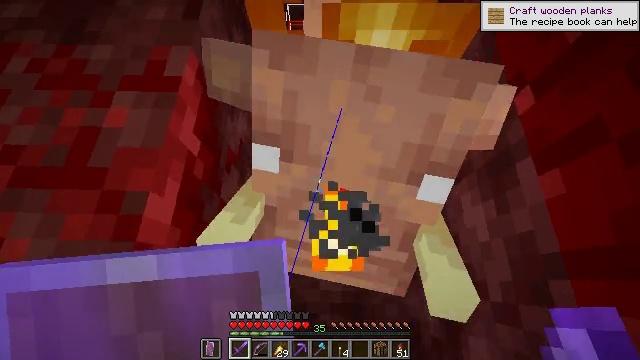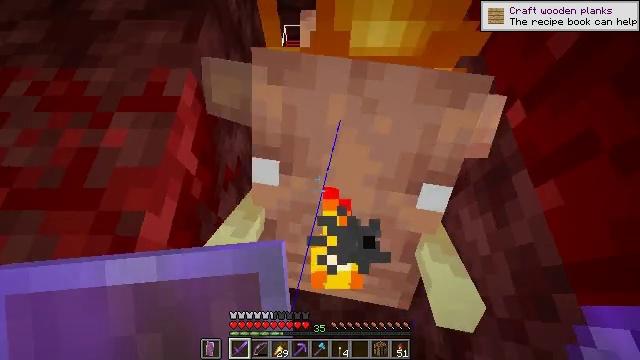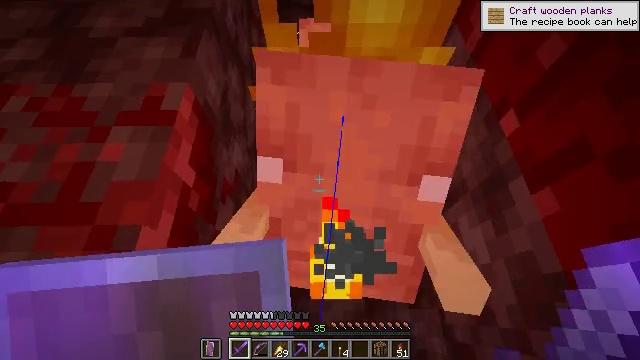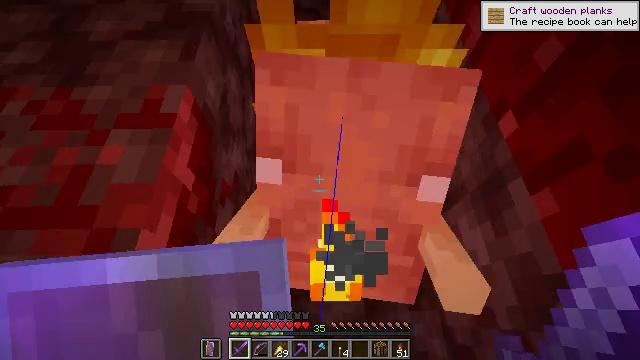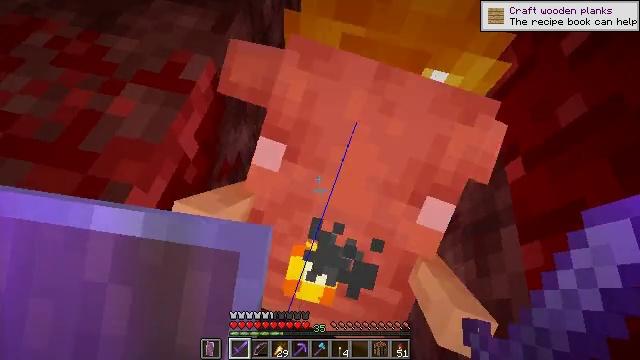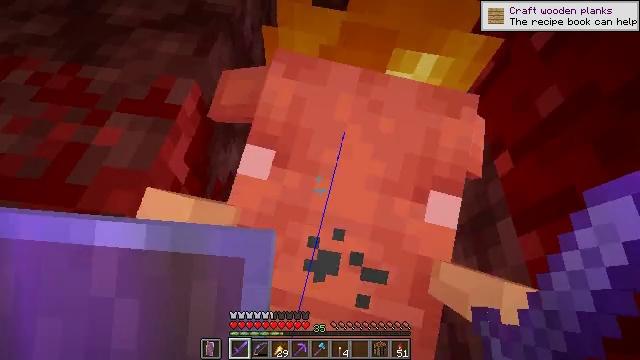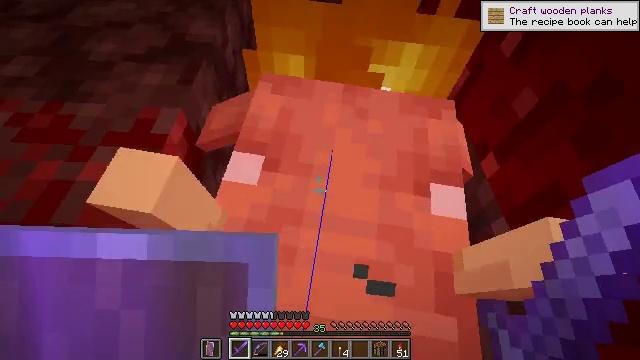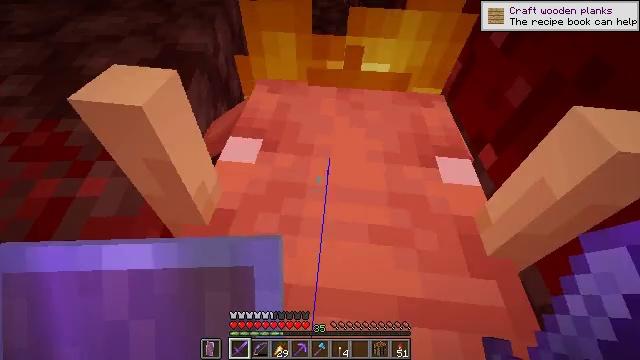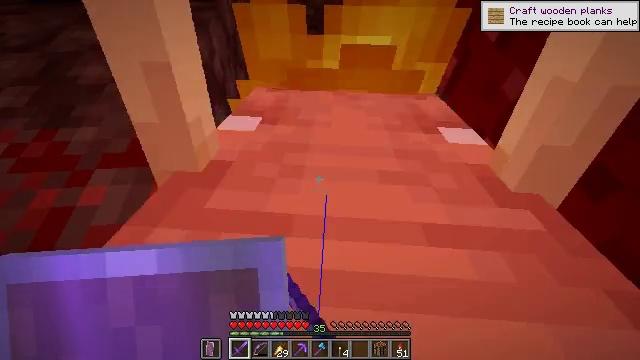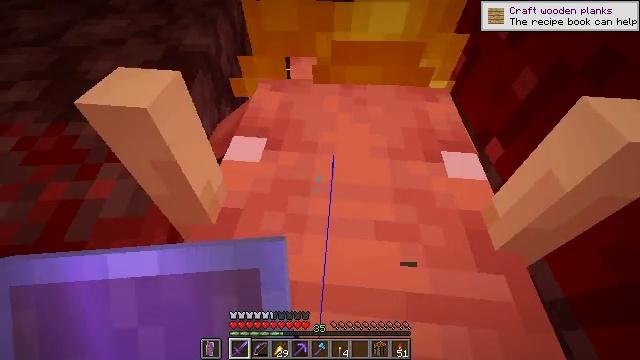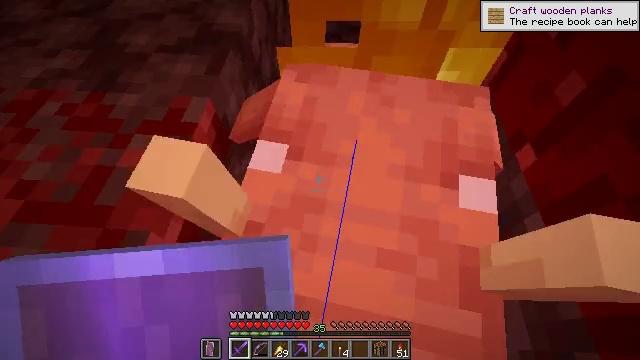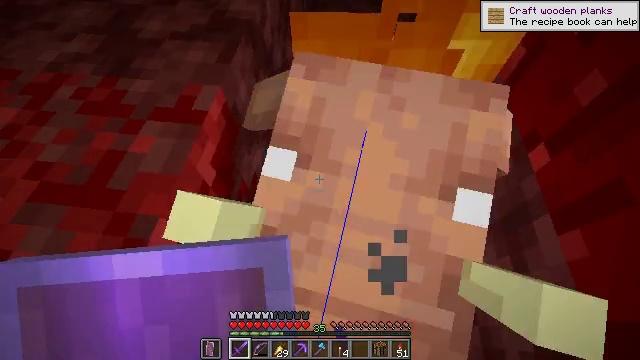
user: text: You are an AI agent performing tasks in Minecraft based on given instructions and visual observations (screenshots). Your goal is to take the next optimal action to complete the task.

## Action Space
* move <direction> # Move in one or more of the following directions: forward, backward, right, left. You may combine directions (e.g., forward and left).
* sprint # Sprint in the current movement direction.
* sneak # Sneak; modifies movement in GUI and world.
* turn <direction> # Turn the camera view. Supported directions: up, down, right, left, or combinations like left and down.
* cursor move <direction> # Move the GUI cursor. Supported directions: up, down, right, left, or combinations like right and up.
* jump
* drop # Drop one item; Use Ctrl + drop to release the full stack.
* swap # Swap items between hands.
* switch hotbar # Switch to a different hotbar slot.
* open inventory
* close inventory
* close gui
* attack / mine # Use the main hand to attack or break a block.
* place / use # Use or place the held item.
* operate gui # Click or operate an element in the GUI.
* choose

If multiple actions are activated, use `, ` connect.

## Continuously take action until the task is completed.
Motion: motion action
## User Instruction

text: Hunt a hoglin.
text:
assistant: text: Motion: turn right and up
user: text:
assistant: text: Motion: turn right and up
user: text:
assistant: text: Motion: no_op
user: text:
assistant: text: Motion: no_op
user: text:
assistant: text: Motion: turn right and up
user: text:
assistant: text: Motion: turn right and up
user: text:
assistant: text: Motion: attack / mine
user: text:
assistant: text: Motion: attack / mine
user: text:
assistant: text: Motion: turn left, attack / mine
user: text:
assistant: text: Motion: turn left and down
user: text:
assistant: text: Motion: turn left and down
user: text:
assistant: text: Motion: turn left